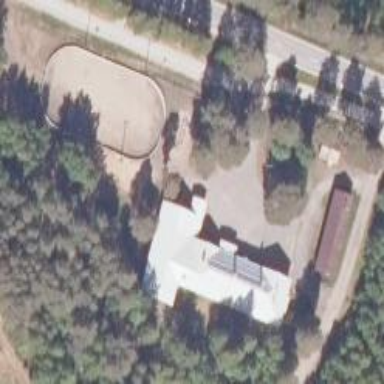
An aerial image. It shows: School.